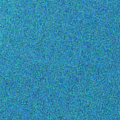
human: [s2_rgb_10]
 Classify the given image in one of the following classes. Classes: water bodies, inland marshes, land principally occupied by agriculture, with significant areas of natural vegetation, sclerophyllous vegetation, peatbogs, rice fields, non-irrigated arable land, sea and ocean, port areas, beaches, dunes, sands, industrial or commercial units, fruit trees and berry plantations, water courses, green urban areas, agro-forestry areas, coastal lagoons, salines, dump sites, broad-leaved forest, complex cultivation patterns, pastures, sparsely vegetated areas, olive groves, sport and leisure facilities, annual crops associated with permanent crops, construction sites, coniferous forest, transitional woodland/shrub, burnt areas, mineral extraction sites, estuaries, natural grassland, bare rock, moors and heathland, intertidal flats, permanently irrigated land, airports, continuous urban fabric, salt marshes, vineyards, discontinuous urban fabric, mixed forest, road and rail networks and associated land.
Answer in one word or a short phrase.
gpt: sea and ocean